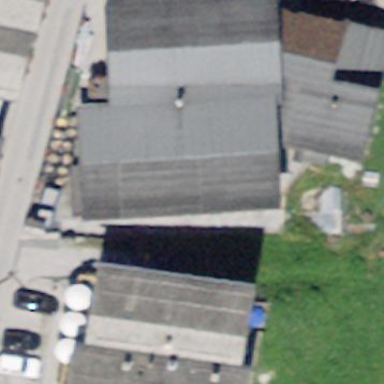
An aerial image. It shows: Building with tile roof.